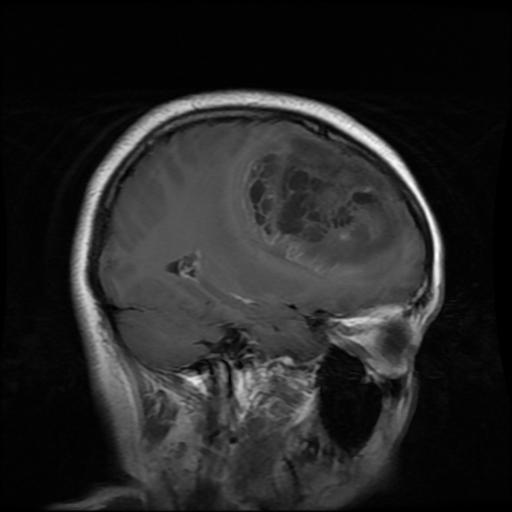
Label: glioma